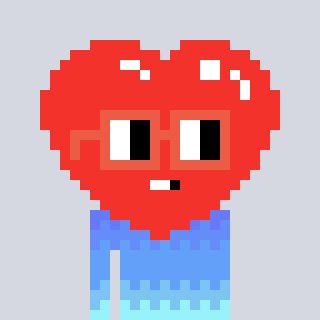
a pixel art character with square orange glasses, a heart-shaped head and a peachy-colored body on a cool background